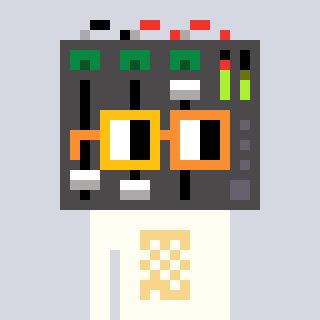
a pixel art character with square yellow and orange glasses, a mixer-shaped head and a grayscale-colored body on a cool background